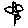
Label: flower